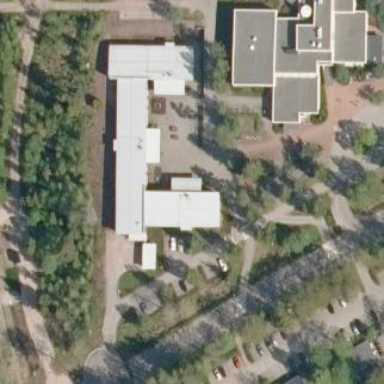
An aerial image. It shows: School building.